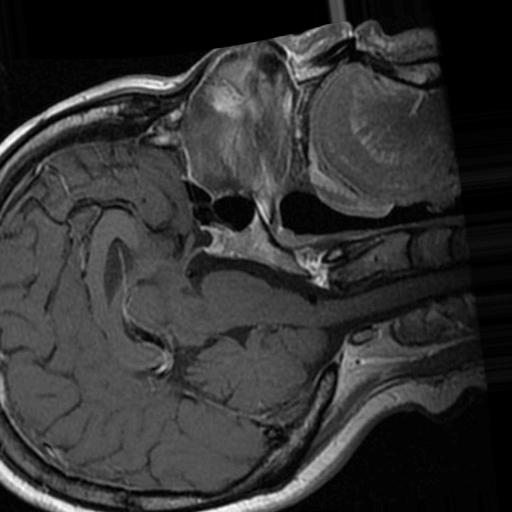
Label: brain_tumor